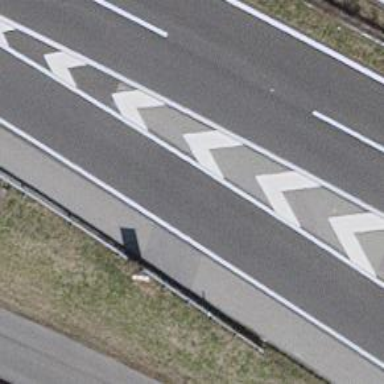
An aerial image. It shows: Motorway link.